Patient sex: M
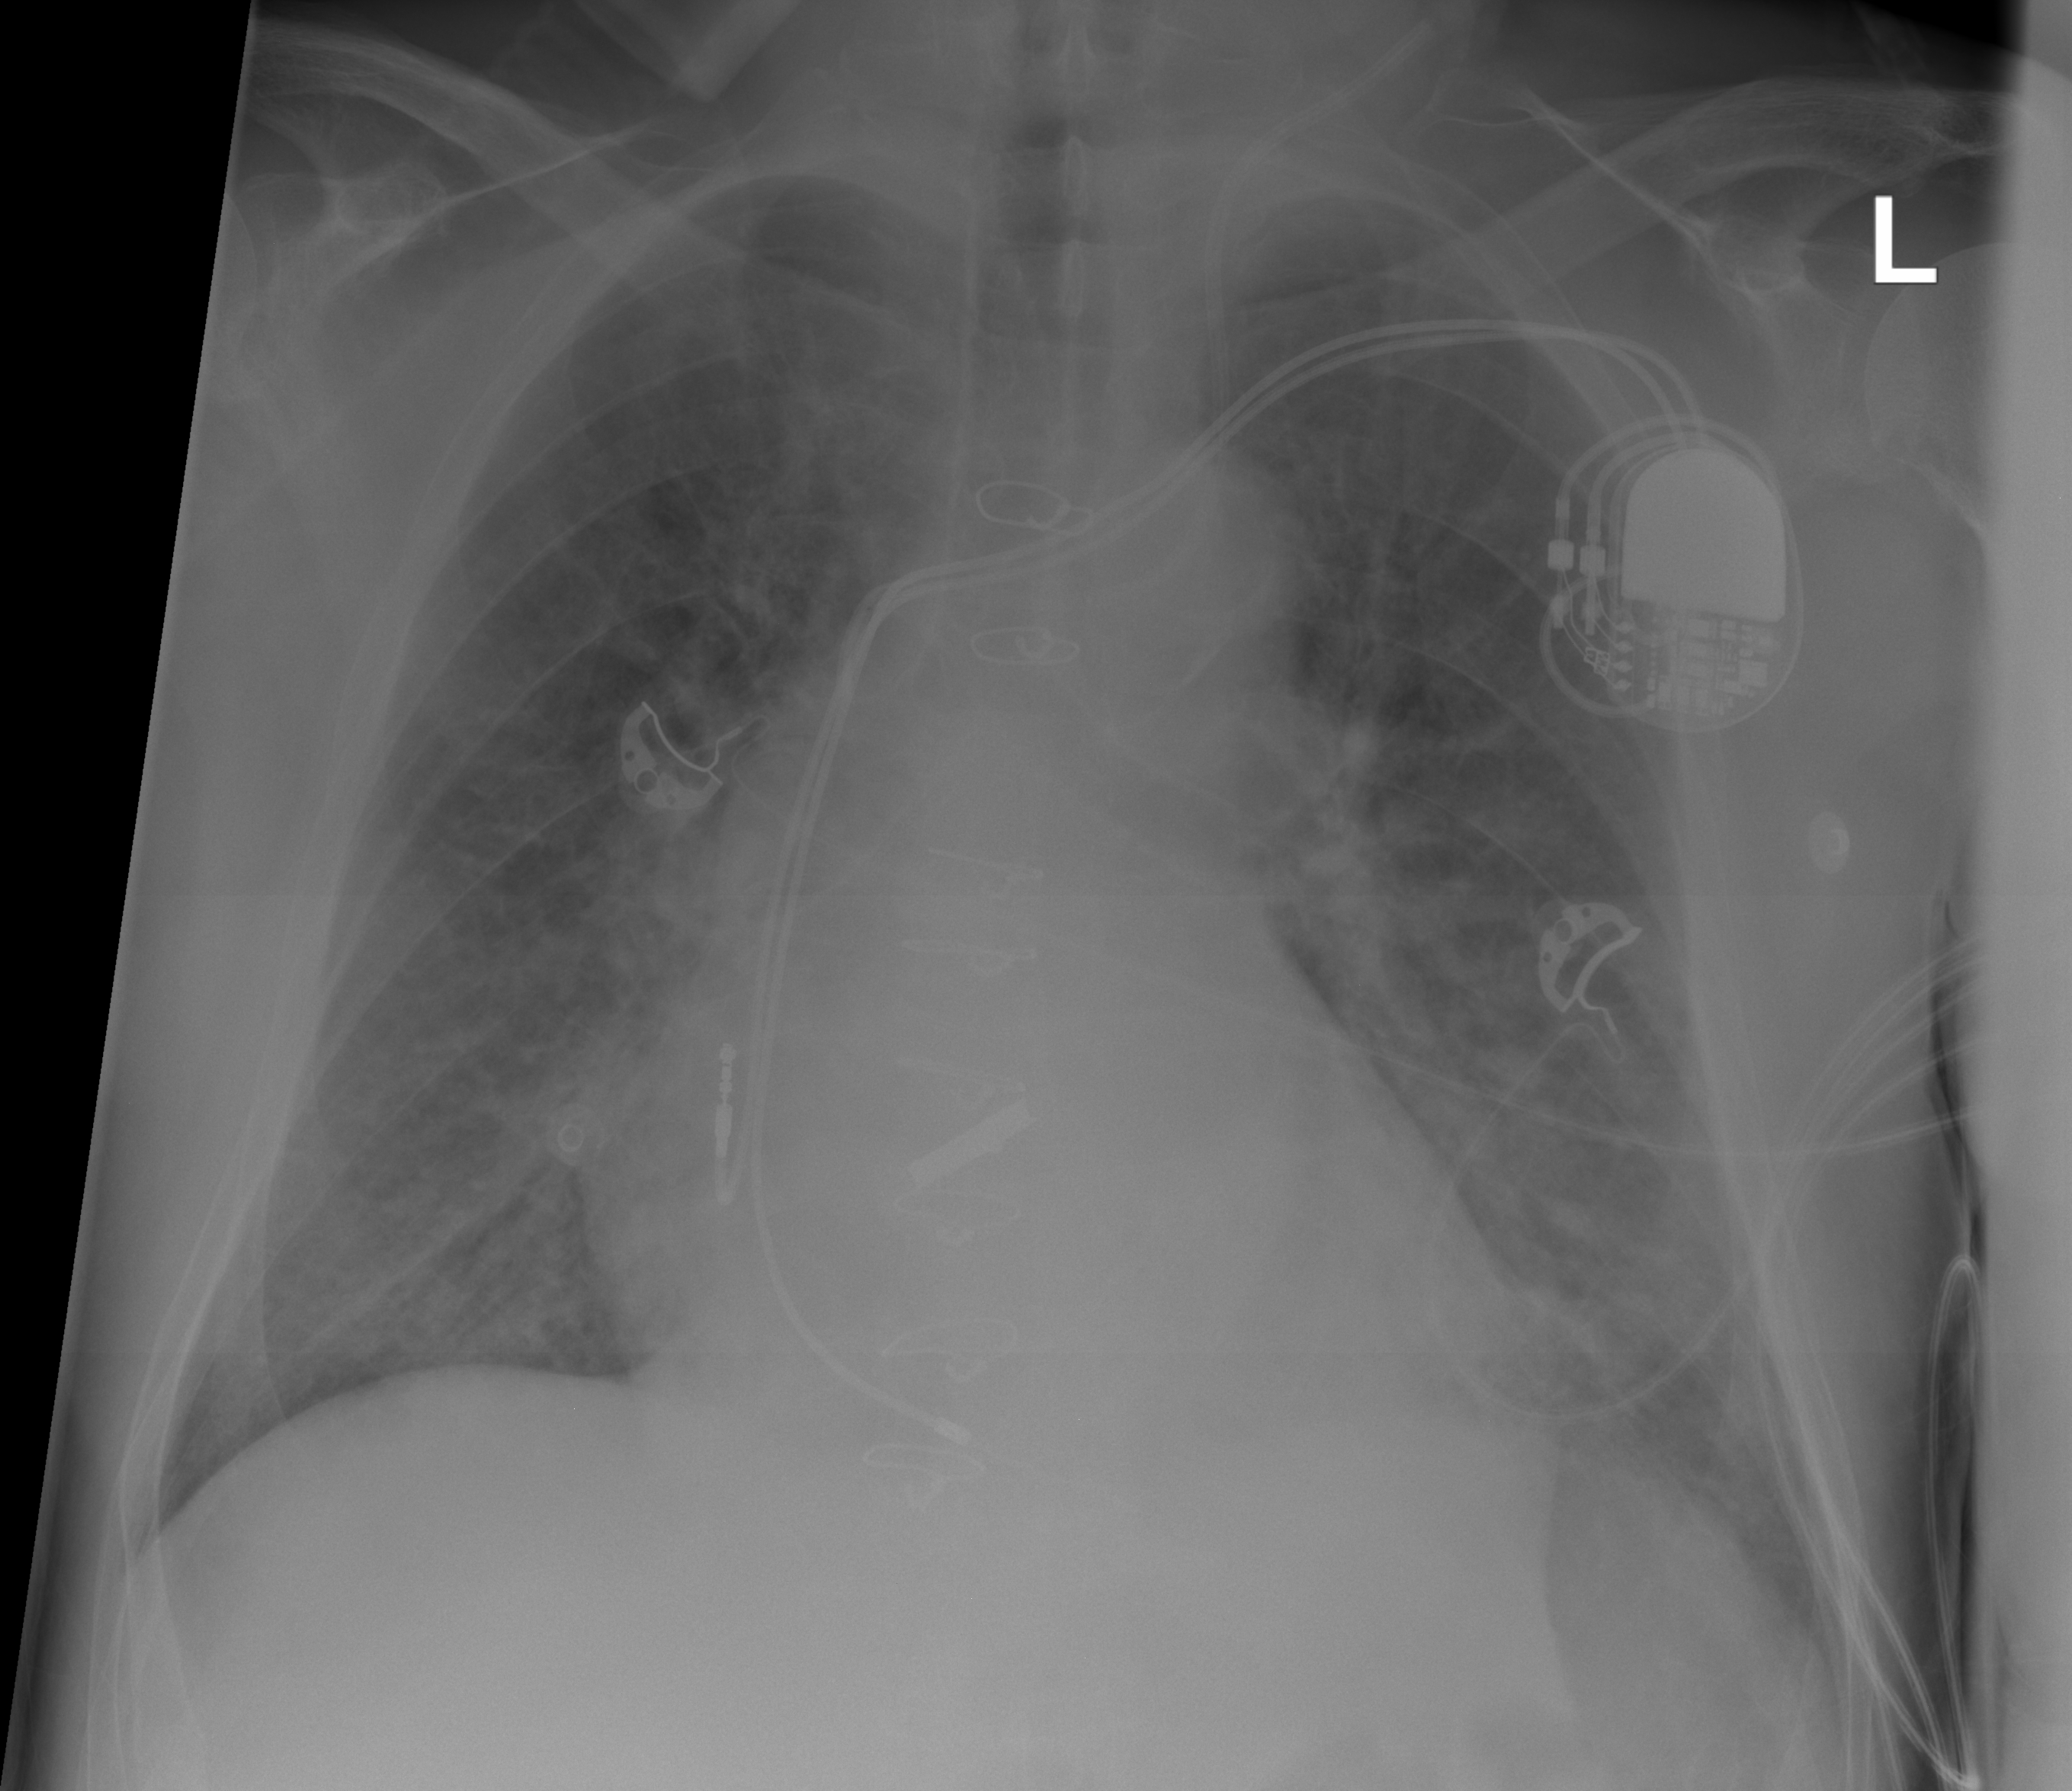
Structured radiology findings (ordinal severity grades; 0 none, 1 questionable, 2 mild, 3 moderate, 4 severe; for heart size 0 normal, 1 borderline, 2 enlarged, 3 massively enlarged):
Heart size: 2
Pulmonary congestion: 2
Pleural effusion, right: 0
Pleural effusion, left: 0
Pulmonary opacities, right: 2
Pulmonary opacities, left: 3
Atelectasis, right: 2
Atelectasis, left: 3